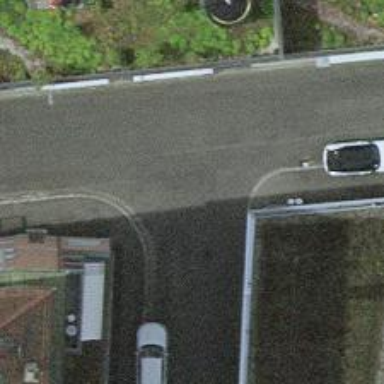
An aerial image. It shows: Residential road with asphalt surface and separate sidewalk.